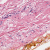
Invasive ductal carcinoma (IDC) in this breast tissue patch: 0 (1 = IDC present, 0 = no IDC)